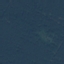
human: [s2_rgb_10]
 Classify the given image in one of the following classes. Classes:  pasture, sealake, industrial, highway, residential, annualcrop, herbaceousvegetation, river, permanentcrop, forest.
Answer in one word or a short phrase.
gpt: Forest